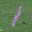
Label: 1